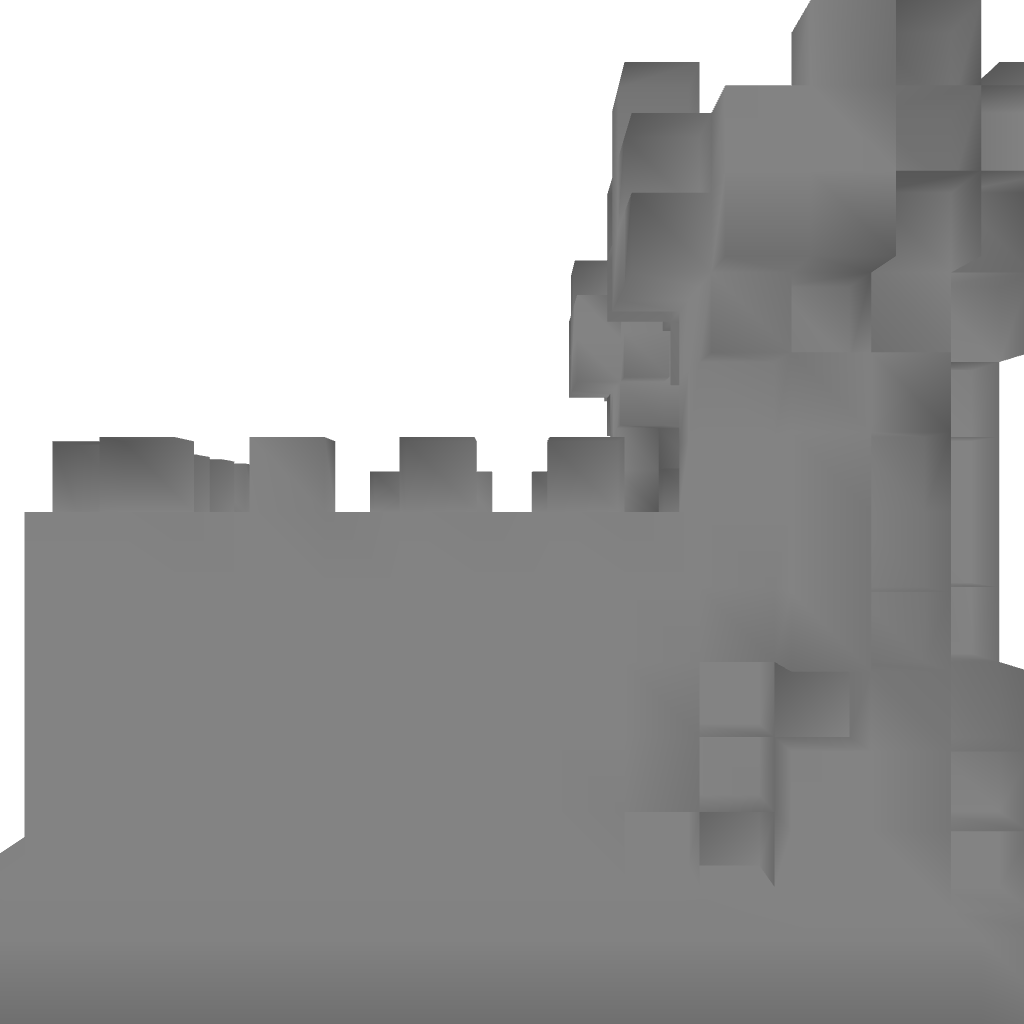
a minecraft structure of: A small castle 2 towers